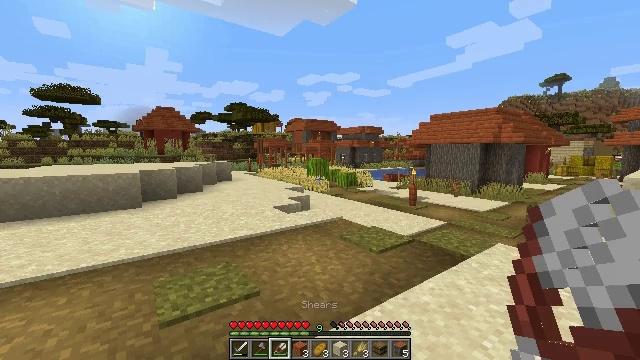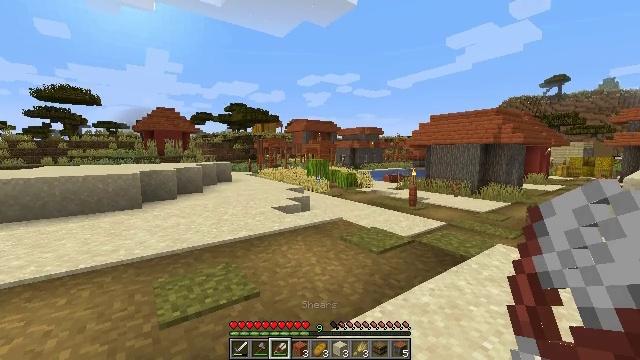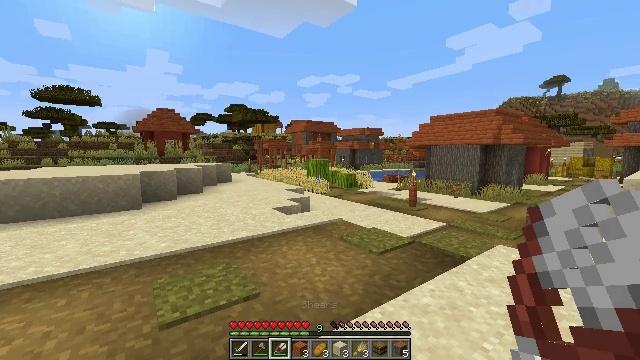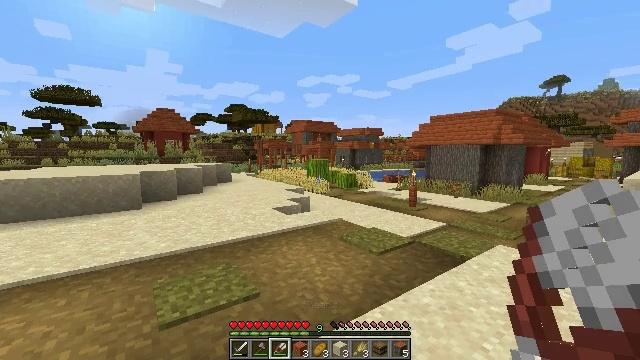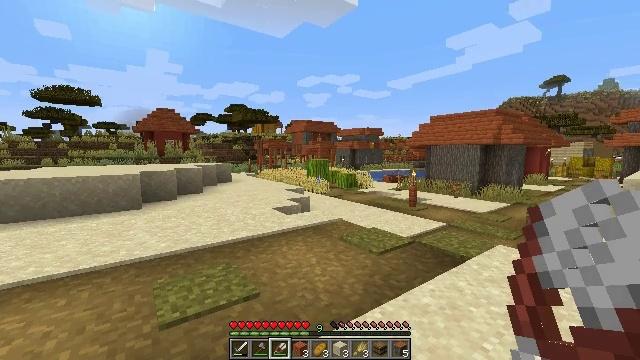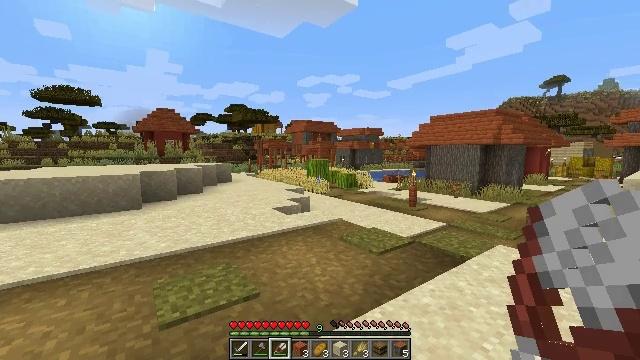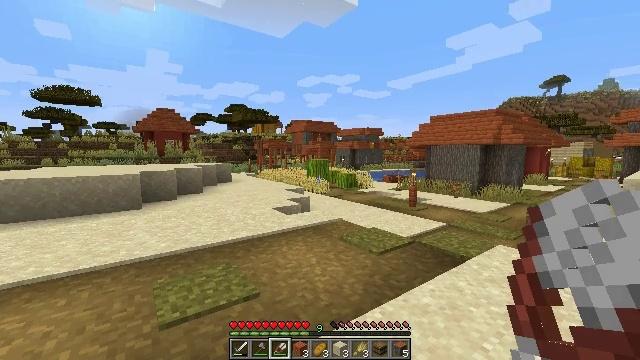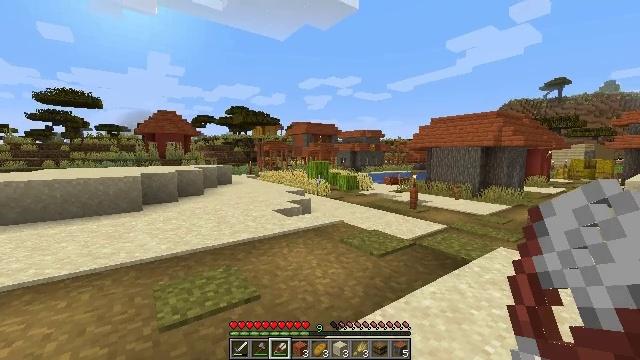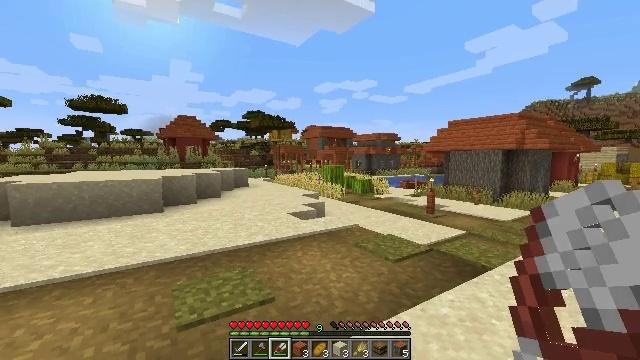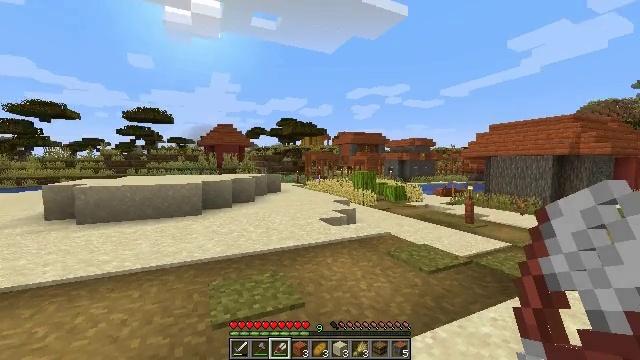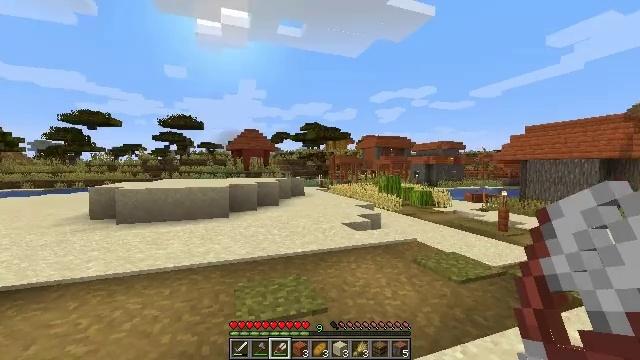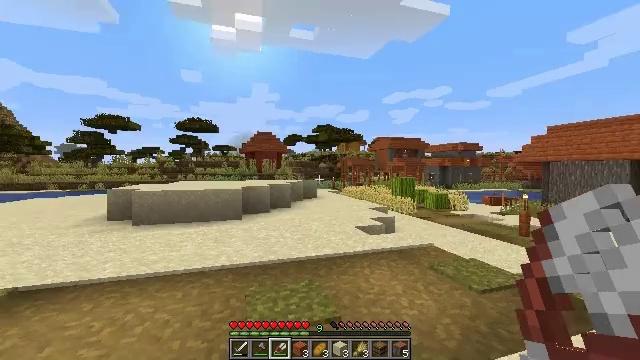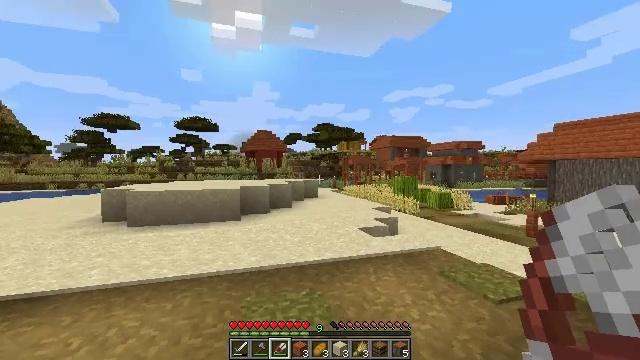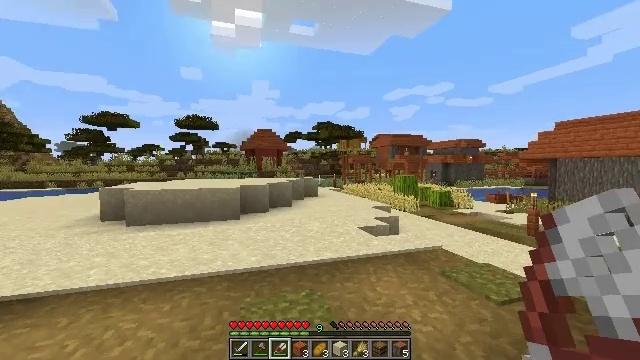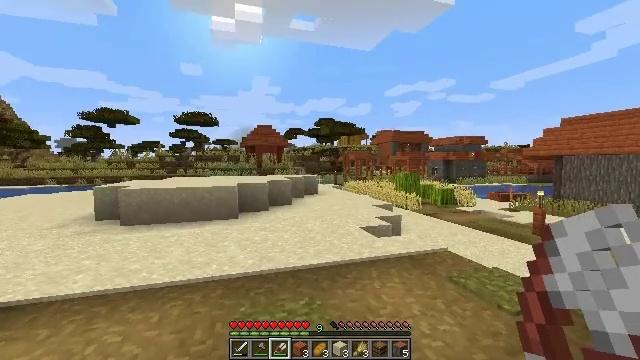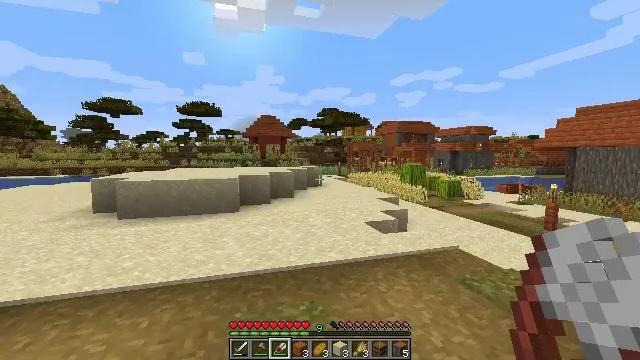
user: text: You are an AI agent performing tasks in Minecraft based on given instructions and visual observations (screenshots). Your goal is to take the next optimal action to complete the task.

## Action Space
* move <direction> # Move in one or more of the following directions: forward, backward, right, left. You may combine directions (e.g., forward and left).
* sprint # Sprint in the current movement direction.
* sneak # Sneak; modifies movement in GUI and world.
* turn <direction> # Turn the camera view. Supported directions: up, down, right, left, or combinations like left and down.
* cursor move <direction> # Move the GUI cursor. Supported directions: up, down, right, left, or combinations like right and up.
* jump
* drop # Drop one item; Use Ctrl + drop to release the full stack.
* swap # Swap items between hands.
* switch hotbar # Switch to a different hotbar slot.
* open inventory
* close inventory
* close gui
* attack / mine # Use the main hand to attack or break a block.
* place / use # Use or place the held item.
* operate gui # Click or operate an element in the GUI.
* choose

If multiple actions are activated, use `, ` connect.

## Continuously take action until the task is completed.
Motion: motion action
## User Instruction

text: Drop a bread.
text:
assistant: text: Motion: close inventory
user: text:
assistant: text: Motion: close inventory
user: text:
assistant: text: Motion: close inventory
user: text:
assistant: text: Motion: no_op
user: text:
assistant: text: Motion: no_op
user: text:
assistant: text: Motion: no_op
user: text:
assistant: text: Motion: no_op
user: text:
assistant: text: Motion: turn left
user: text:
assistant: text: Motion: turn left and up
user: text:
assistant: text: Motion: move forward, turn left
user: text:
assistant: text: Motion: move forward, turn left
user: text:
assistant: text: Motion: move forward
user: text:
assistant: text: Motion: move forward
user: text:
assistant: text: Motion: move forward
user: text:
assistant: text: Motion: move forward, turn down
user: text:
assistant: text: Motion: move forward, turn left and down
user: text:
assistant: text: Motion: move forward, turn left and down
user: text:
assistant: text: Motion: move forward, turn left and down
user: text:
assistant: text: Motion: move forward, turn left
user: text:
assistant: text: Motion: move forward, turn left
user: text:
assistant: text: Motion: move forward, turn left and up
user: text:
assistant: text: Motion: move forward, turn left and up
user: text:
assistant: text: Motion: move forward, turn left and up
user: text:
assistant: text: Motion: move forward, turn left
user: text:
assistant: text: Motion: move forward, turn left and down
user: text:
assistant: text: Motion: move forward, turn left and down
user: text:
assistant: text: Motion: move forward, turn left and down
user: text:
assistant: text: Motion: move forward, turn left and down
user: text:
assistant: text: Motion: move forward
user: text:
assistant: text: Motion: move forward, turn left and down